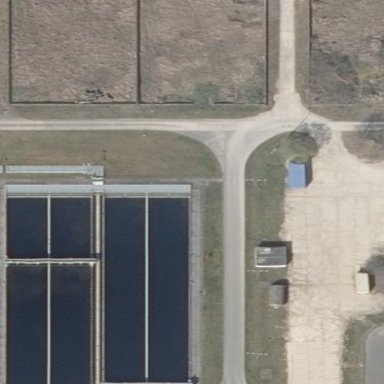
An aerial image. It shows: Image of wastewater.